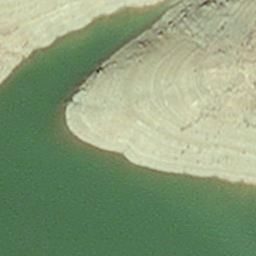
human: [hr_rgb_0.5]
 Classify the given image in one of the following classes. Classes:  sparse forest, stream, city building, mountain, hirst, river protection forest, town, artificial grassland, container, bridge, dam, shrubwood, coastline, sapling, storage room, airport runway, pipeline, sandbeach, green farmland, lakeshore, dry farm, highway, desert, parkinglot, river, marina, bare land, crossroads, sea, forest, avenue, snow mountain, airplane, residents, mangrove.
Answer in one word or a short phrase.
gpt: hirst